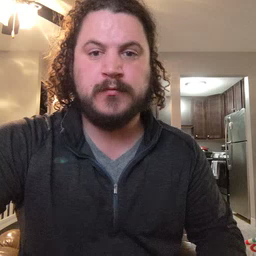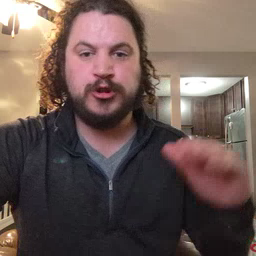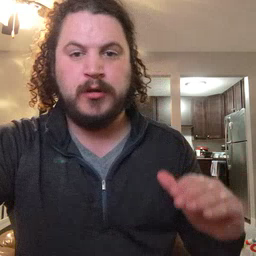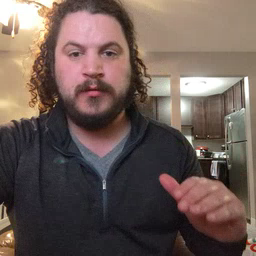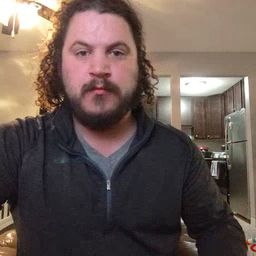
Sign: child